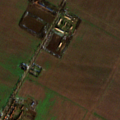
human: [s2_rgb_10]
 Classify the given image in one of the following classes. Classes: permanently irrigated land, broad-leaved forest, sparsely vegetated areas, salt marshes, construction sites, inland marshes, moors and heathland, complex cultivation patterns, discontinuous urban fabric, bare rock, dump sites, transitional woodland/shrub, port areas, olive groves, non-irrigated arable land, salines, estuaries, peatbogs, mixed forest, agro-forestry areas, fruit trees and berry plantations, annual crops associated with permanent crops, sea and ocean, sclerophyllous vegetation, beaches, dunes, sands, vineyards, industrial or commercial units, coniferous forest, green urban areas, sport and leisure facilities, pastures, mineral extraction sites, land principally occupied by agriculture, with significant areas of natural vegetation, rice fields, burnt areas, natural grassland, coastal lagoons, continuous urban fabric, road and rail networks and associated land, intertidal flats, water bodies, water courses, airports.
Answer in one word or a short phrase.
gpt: industrial or commercial units, sport and leisure facilities, non-irrigated arable land